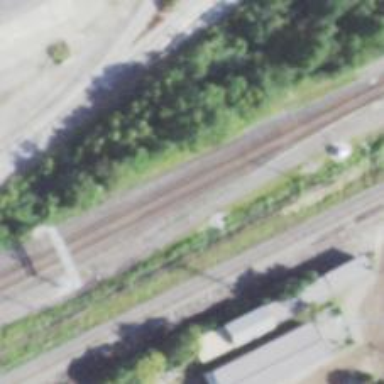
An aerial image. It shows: Railway siding with rails.